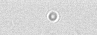
Label: camera_spot